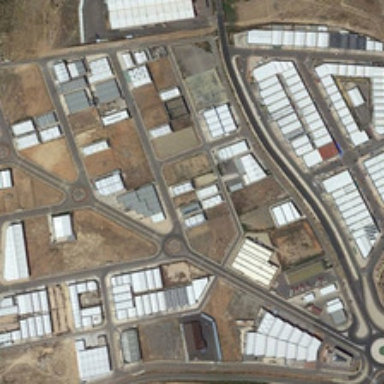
Many buildings and bareland are in an industrial area .